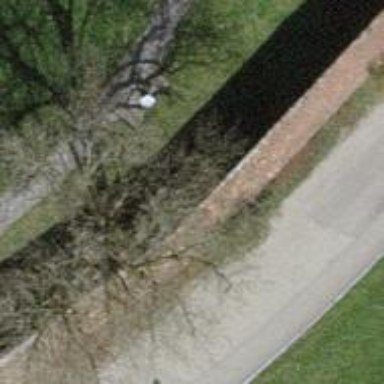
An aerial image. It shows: Wall barrier.